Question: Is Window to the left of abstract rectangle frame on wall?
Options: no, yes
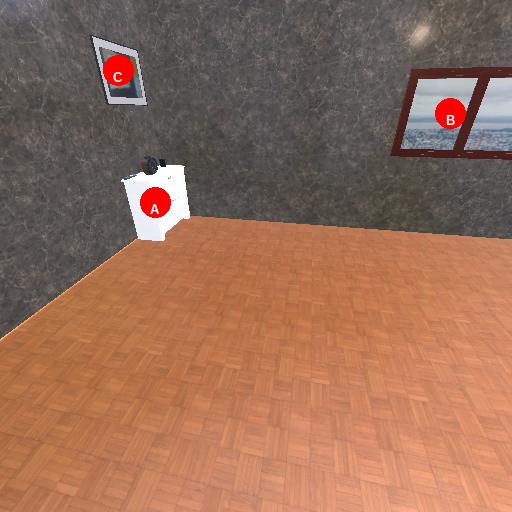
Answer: no